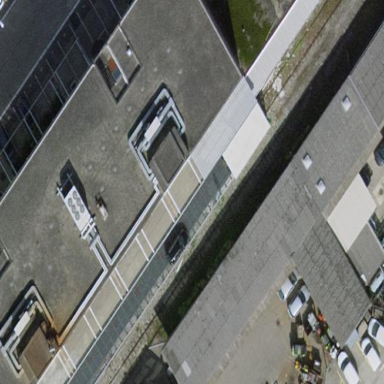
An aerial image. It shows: View of roof of building.